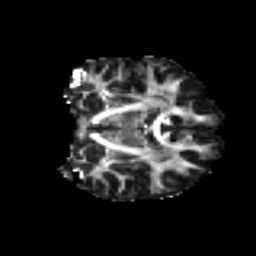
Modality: FA
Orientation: coronal
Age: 22
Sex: female
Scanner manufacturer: ge
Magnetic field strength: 3 T
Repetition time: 7.8 s
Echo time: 0.0606 s